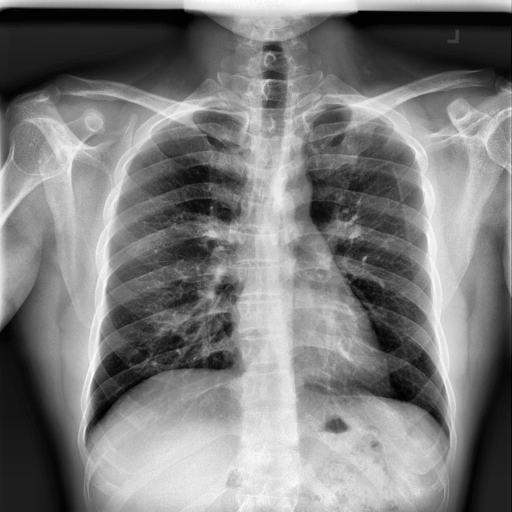
Finding: NORMAL